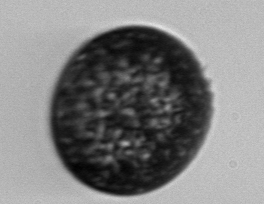
Label: Coscinodiscus